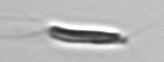
Label: Chrysochromulina